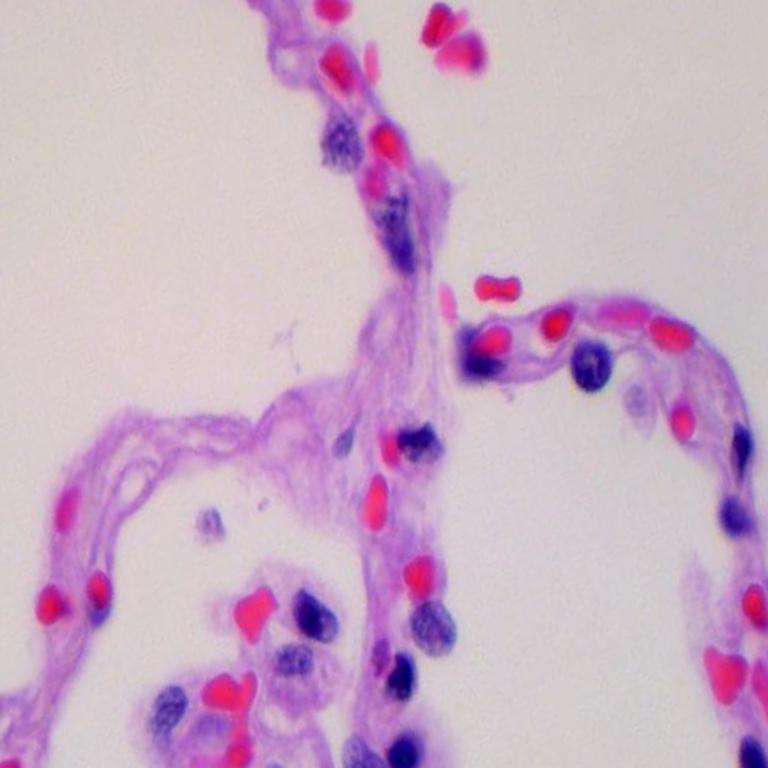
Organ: lung
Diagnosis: benign